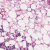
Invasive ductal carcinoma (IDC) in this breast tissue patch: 1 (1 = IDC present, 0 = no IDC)